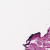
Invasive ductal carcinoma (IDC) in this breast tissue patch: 0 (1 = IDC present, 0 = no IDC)